Interaction volume radius: 5 \u00c5
Interaction volume height: 10 \u00c5
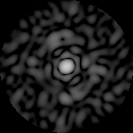
Disorder parameter: 0.8463